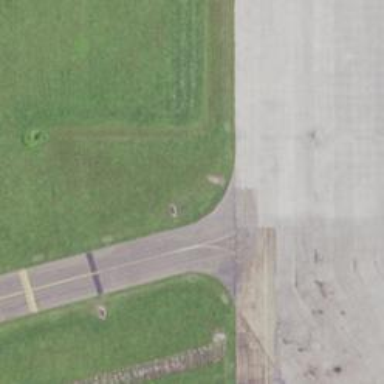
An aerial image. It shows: View of taxiway at the airport.